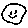
Label: smiley face